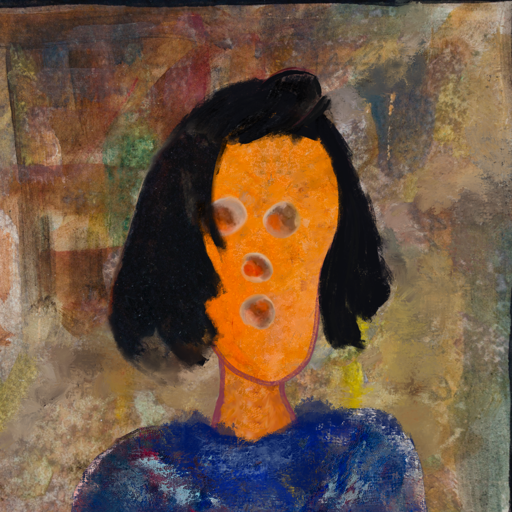
Background: Mosgoul, Head And Neck Front: Hypocrite, Face Front: Rupkatha, Bust: Irani, Hair Front: Mosgoul, Head Accessory: Blank, Second Necklace: Blank, Necklace: Blank, Baby: Blank